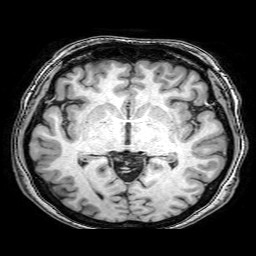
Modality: T1w
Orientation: coronal
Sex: female
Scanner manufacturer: philips
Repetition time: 0.008205 s
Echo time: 0.00378 s